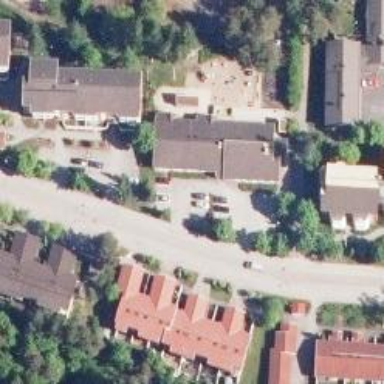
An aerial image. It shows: Kindergarten.